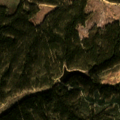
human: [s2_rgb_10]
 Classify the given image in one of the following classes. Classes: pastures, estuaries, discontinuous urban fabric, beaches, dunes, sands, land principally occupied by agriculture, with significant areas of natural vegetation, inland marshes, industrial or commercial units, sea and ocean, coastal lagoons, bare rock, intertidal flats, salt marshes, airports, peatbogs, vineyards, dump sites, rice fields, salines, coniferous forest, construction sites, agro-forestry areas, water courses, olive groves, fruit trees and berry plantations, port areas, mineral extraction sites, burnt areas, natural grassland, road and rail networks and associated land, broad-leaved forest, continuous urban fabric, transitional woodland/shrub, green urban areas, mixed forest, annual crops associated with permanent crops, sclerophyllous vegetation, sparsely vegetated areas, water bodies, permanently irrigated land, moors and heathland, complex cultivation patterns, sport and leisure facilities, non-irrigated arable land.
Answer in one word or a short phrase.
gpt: vineyards, olive groves, broad-leaved forest, transitional woodland/shrub